Field crop: maize
Growth stage: 2
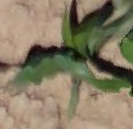
Species: maize